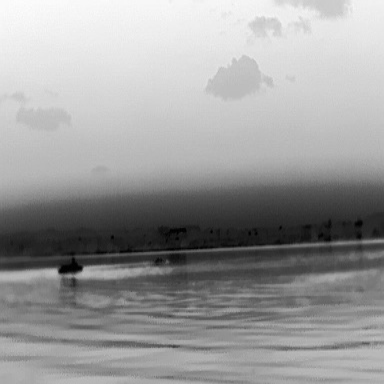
There is a warship in the infrared image.